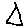
Label: triangle